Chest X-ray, PA view. Patient: 40 years old, sex M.
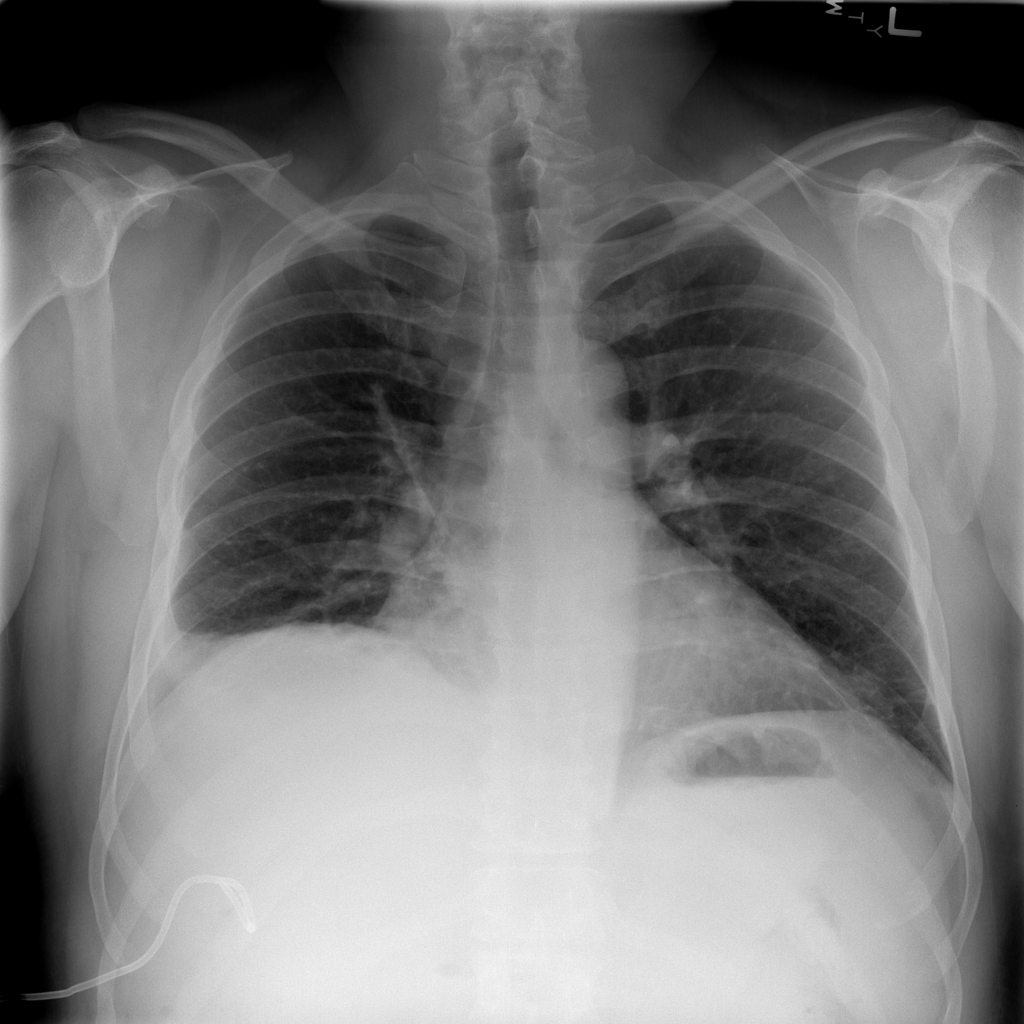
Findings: Effusion, Infiltration, Pneumonia